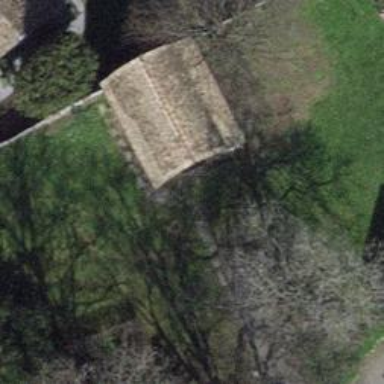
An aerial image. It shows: Shed.